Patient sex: M
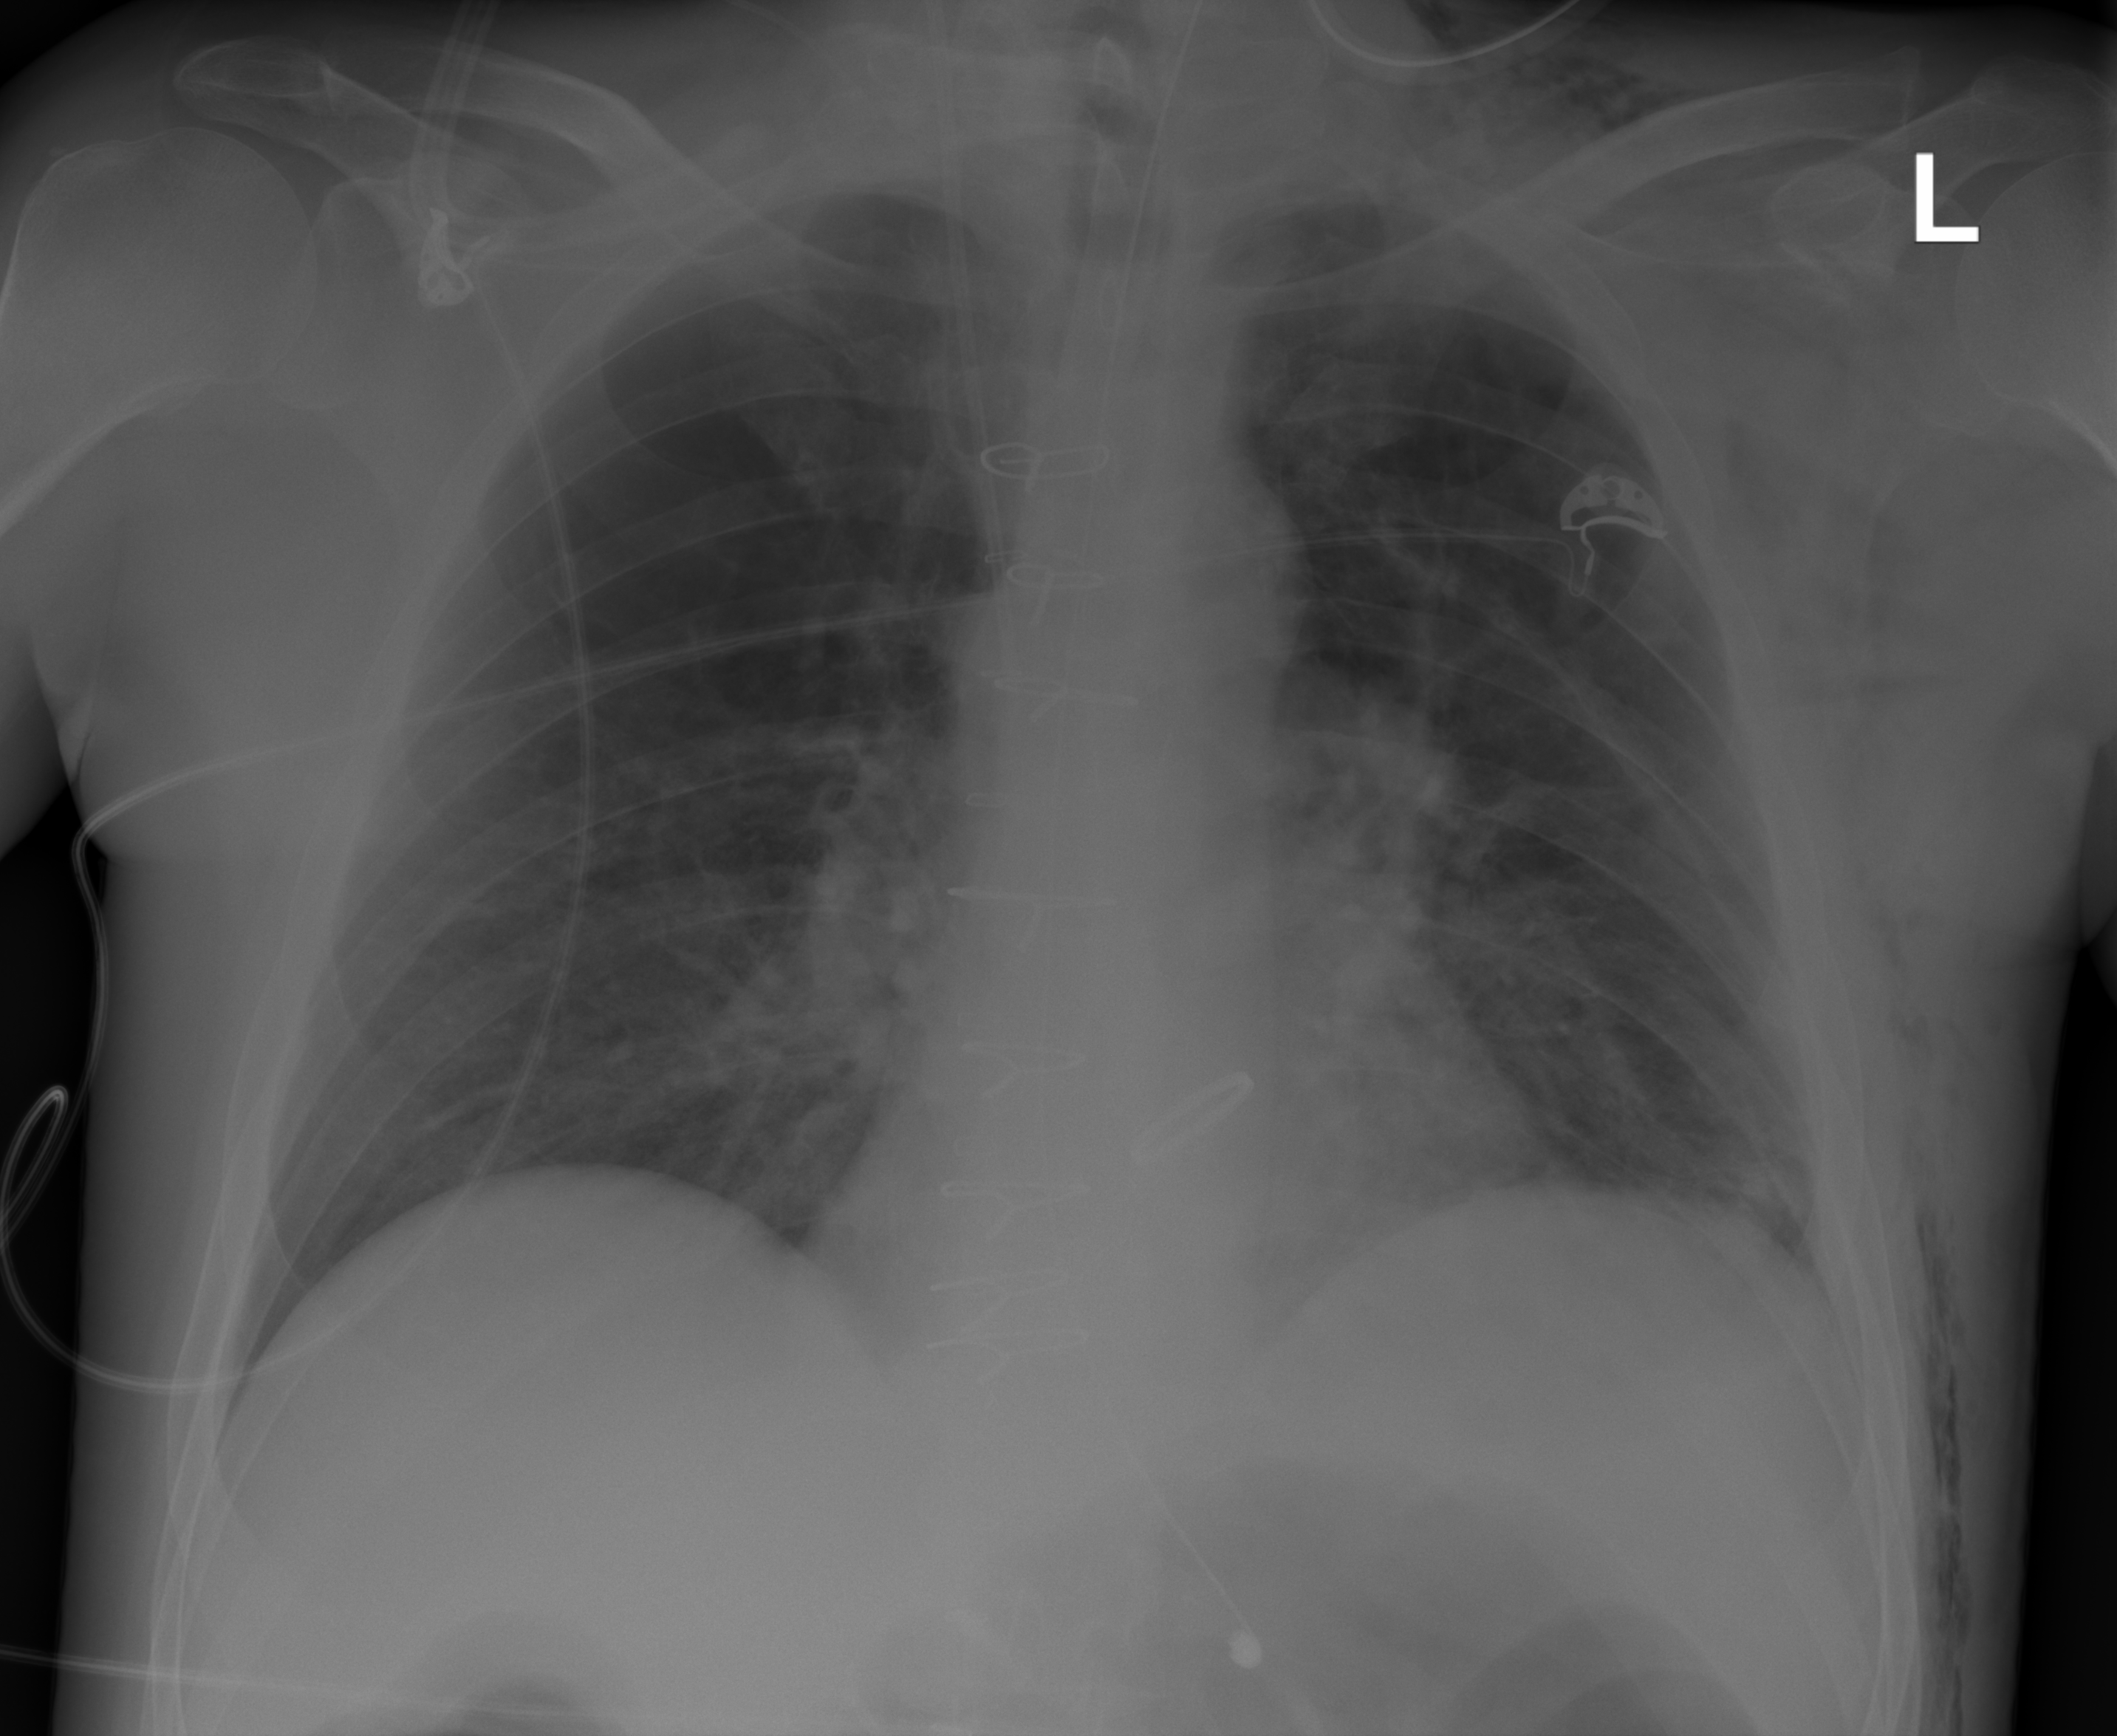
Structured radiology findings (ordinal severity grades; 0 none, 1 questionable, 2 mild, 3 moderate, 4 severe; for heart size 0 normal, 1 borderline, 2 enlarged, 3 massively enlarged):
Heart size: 0
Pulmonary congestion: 0
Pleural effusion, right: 0
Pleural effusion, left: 0
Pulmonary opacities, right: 2
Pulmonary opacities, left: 2
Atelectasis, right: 0
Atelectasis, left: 2